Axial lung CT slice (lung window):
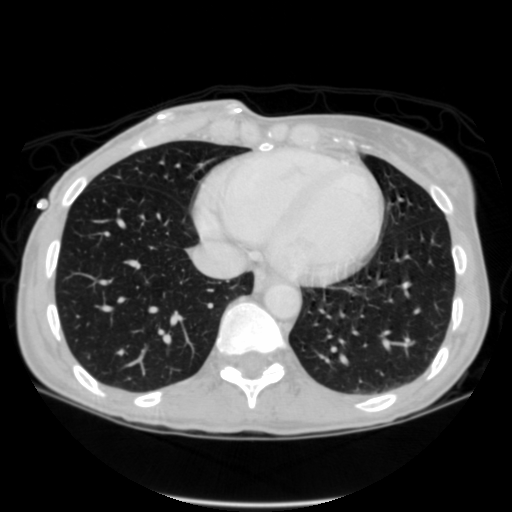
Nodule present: no